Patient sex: M
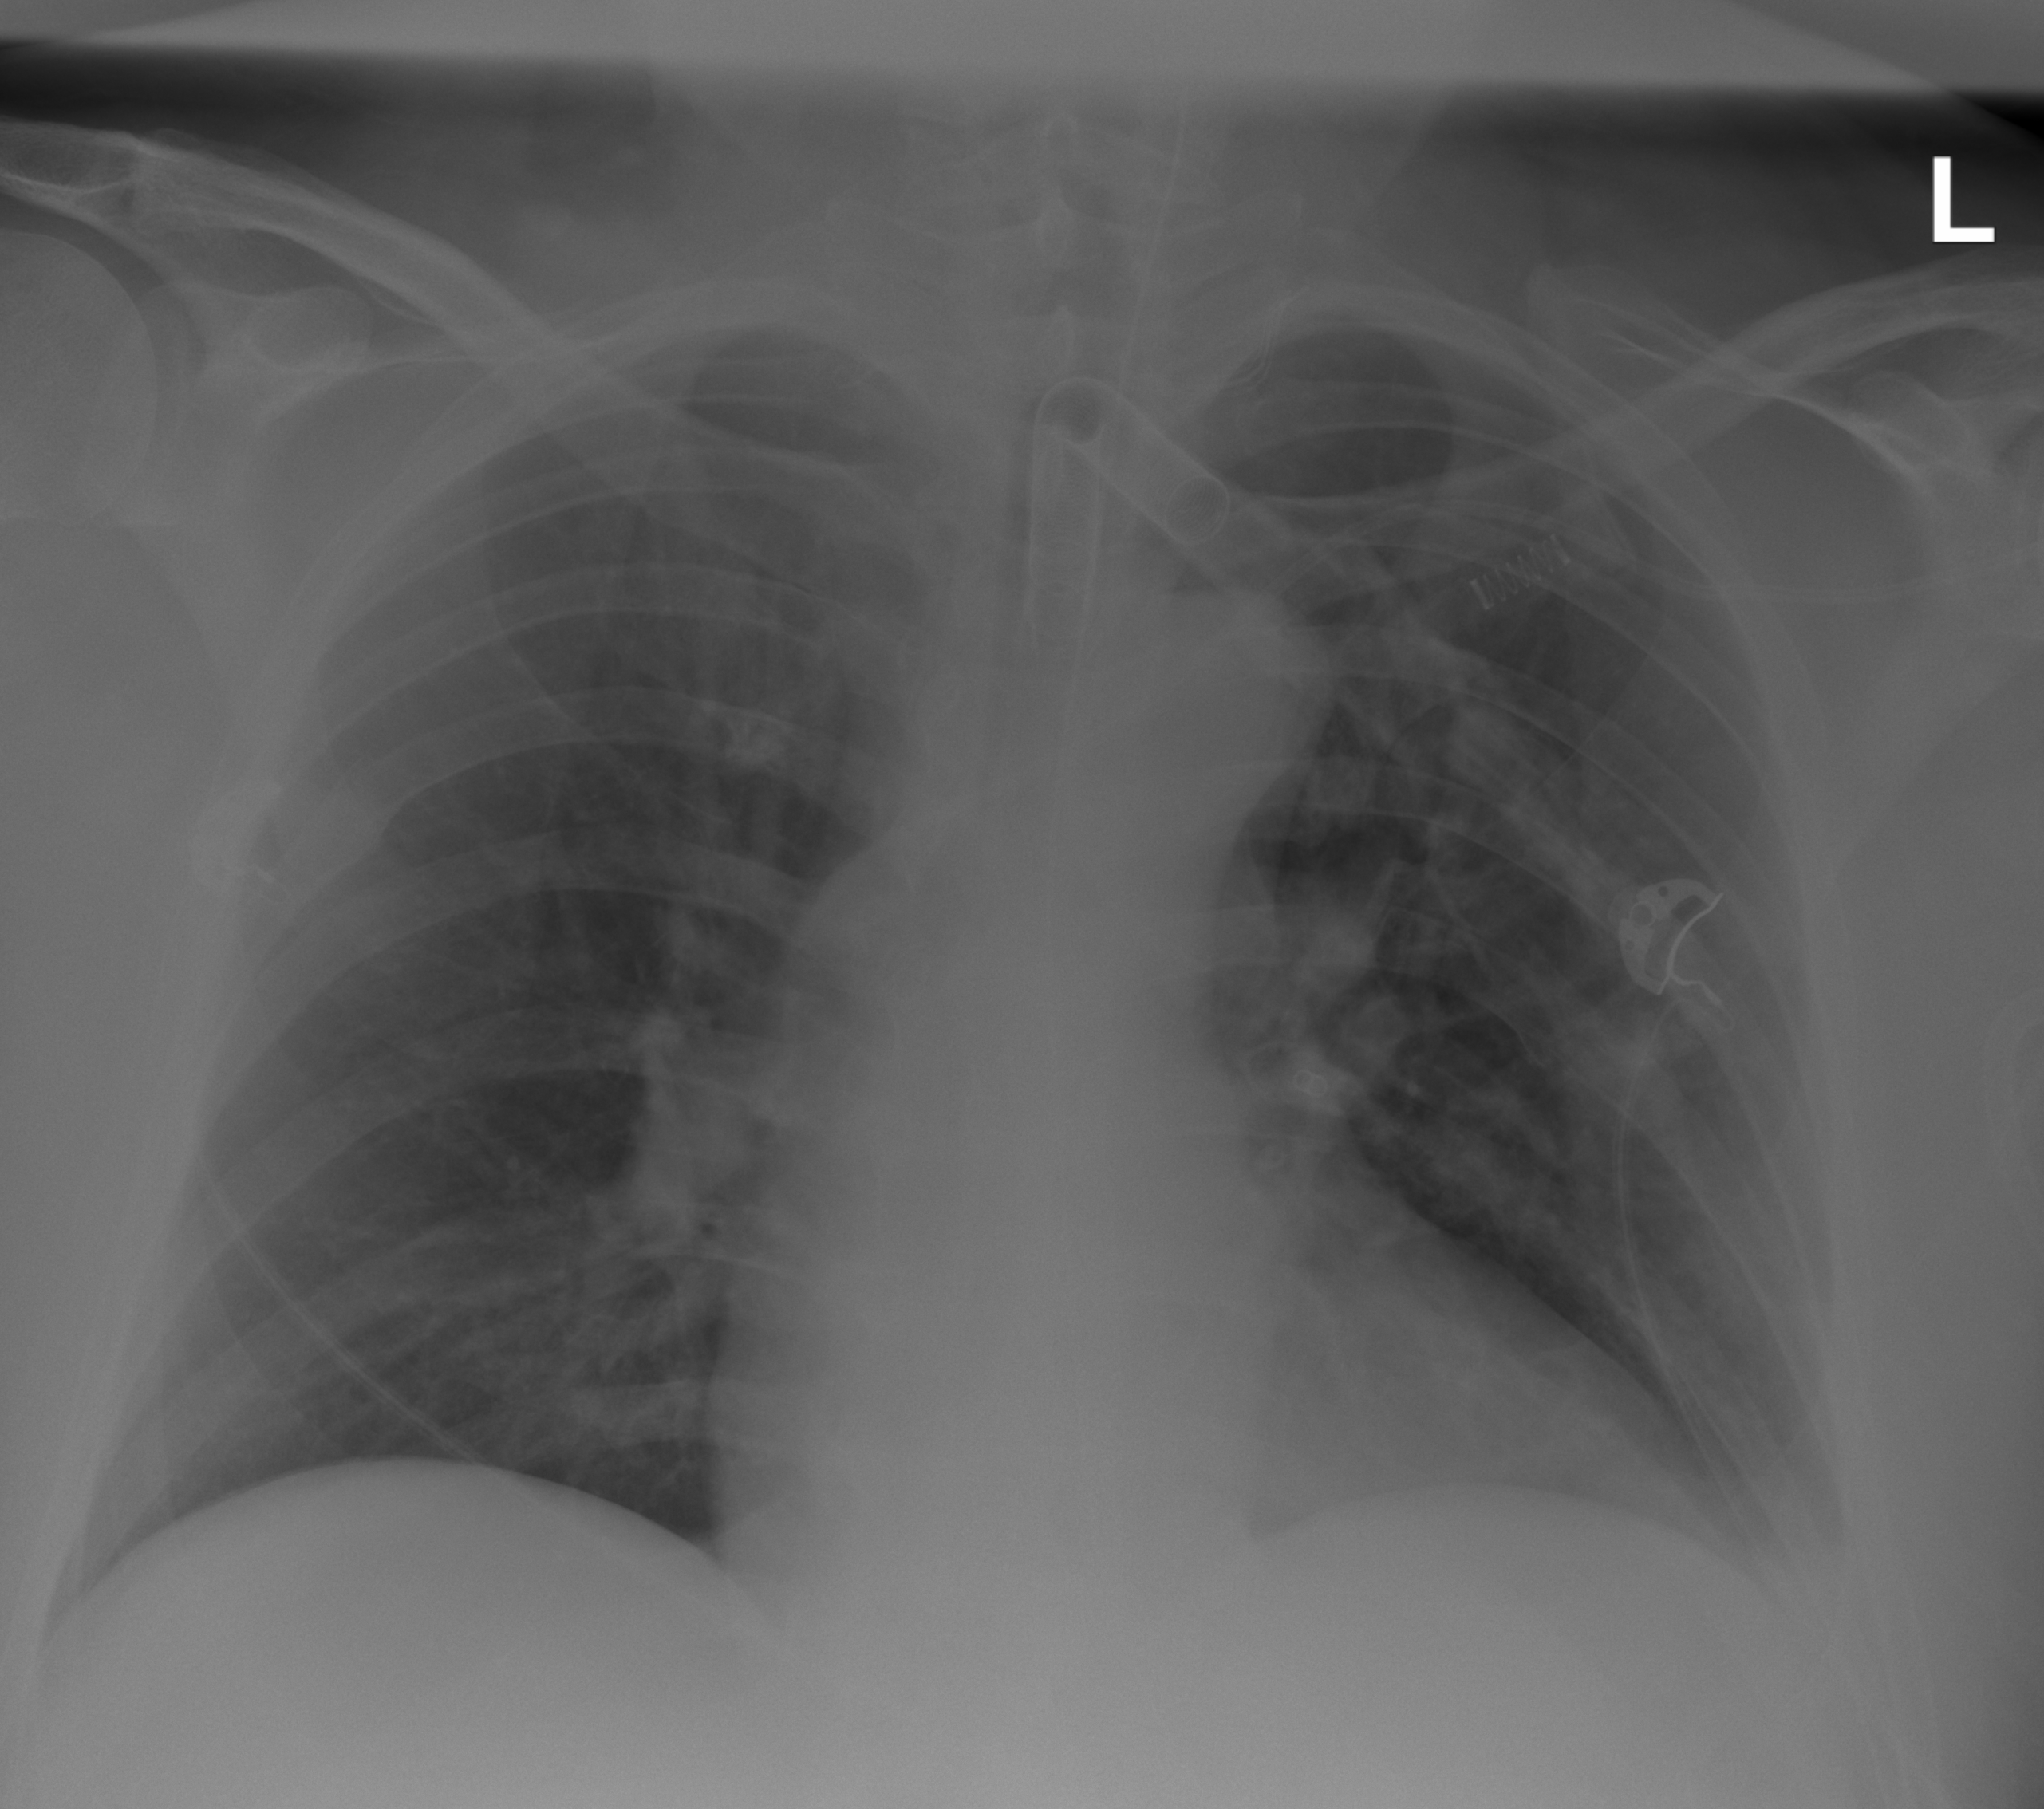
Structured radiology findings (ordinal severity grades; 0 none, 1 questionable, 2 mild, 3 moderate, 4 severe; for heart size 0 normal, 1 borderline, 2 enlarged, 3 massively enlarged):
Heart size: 0
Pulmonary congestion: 0
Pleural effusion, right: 0
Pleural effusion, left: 2
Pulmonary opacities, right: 0
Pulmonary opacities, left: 0
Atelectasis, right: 0
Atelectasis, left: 2